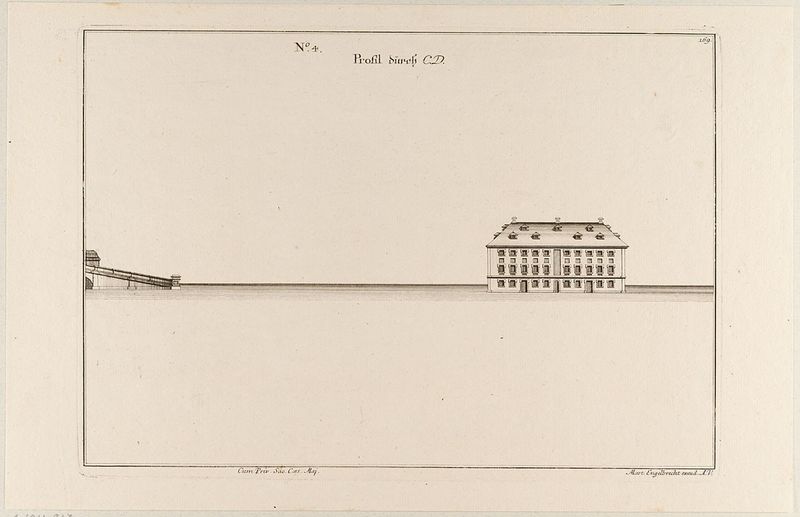
Titel: Fassade eines Gebäudes (wohl Kasernen)
Künstler: Martin Engelbrecht
Standort: Hamburg
Institution: Museum für Kunst und Gewerbe Hamburg
Schlagwörter: weiß, fenster, profil, tür, haus, schloss, architektur, barock, schrift, papier, leer, grafik, graphik, einfach, symmetrie, fotografie, photographie, buch, burg, palast, symmetrisch, schlicht, druck, druckgraphik, druckgrafik, radierung, beschriftung, entwurf, buchseite, gaube, plan, kaserne, grundriss, gerippt, fortifikation, reproduktionen, barockzeit, barockzeitalter, druckerzeugnisse, architekturdarstellungen, 169, fassadendekorationen, gebäudes, ornamentstich, vorlageblätter